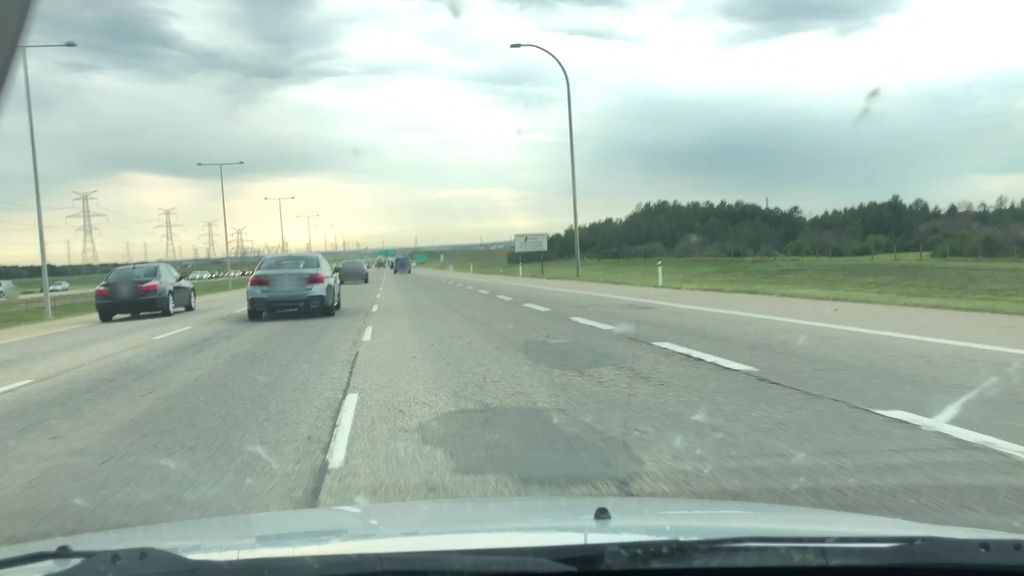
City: edmonton